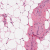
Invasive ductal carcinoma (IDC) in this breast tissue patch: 0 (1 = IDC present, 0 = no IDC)